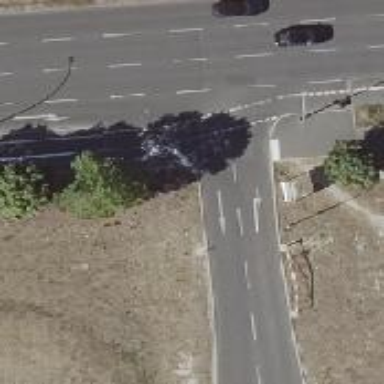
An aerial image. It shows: Asphalt path for cyclists and pedestrians.